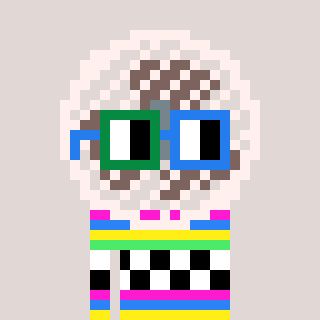
a pixel art character with square green and blue glasses, a fan-shaped head and a darkbrown-colored body on a warm background